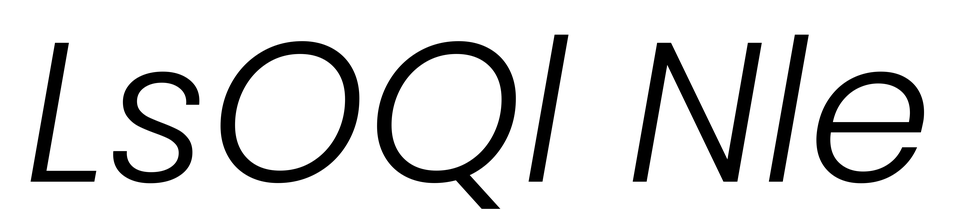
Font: Poppins-LightItalic